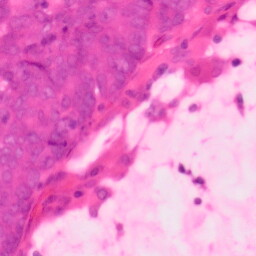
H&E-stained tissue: Colon